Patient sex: M
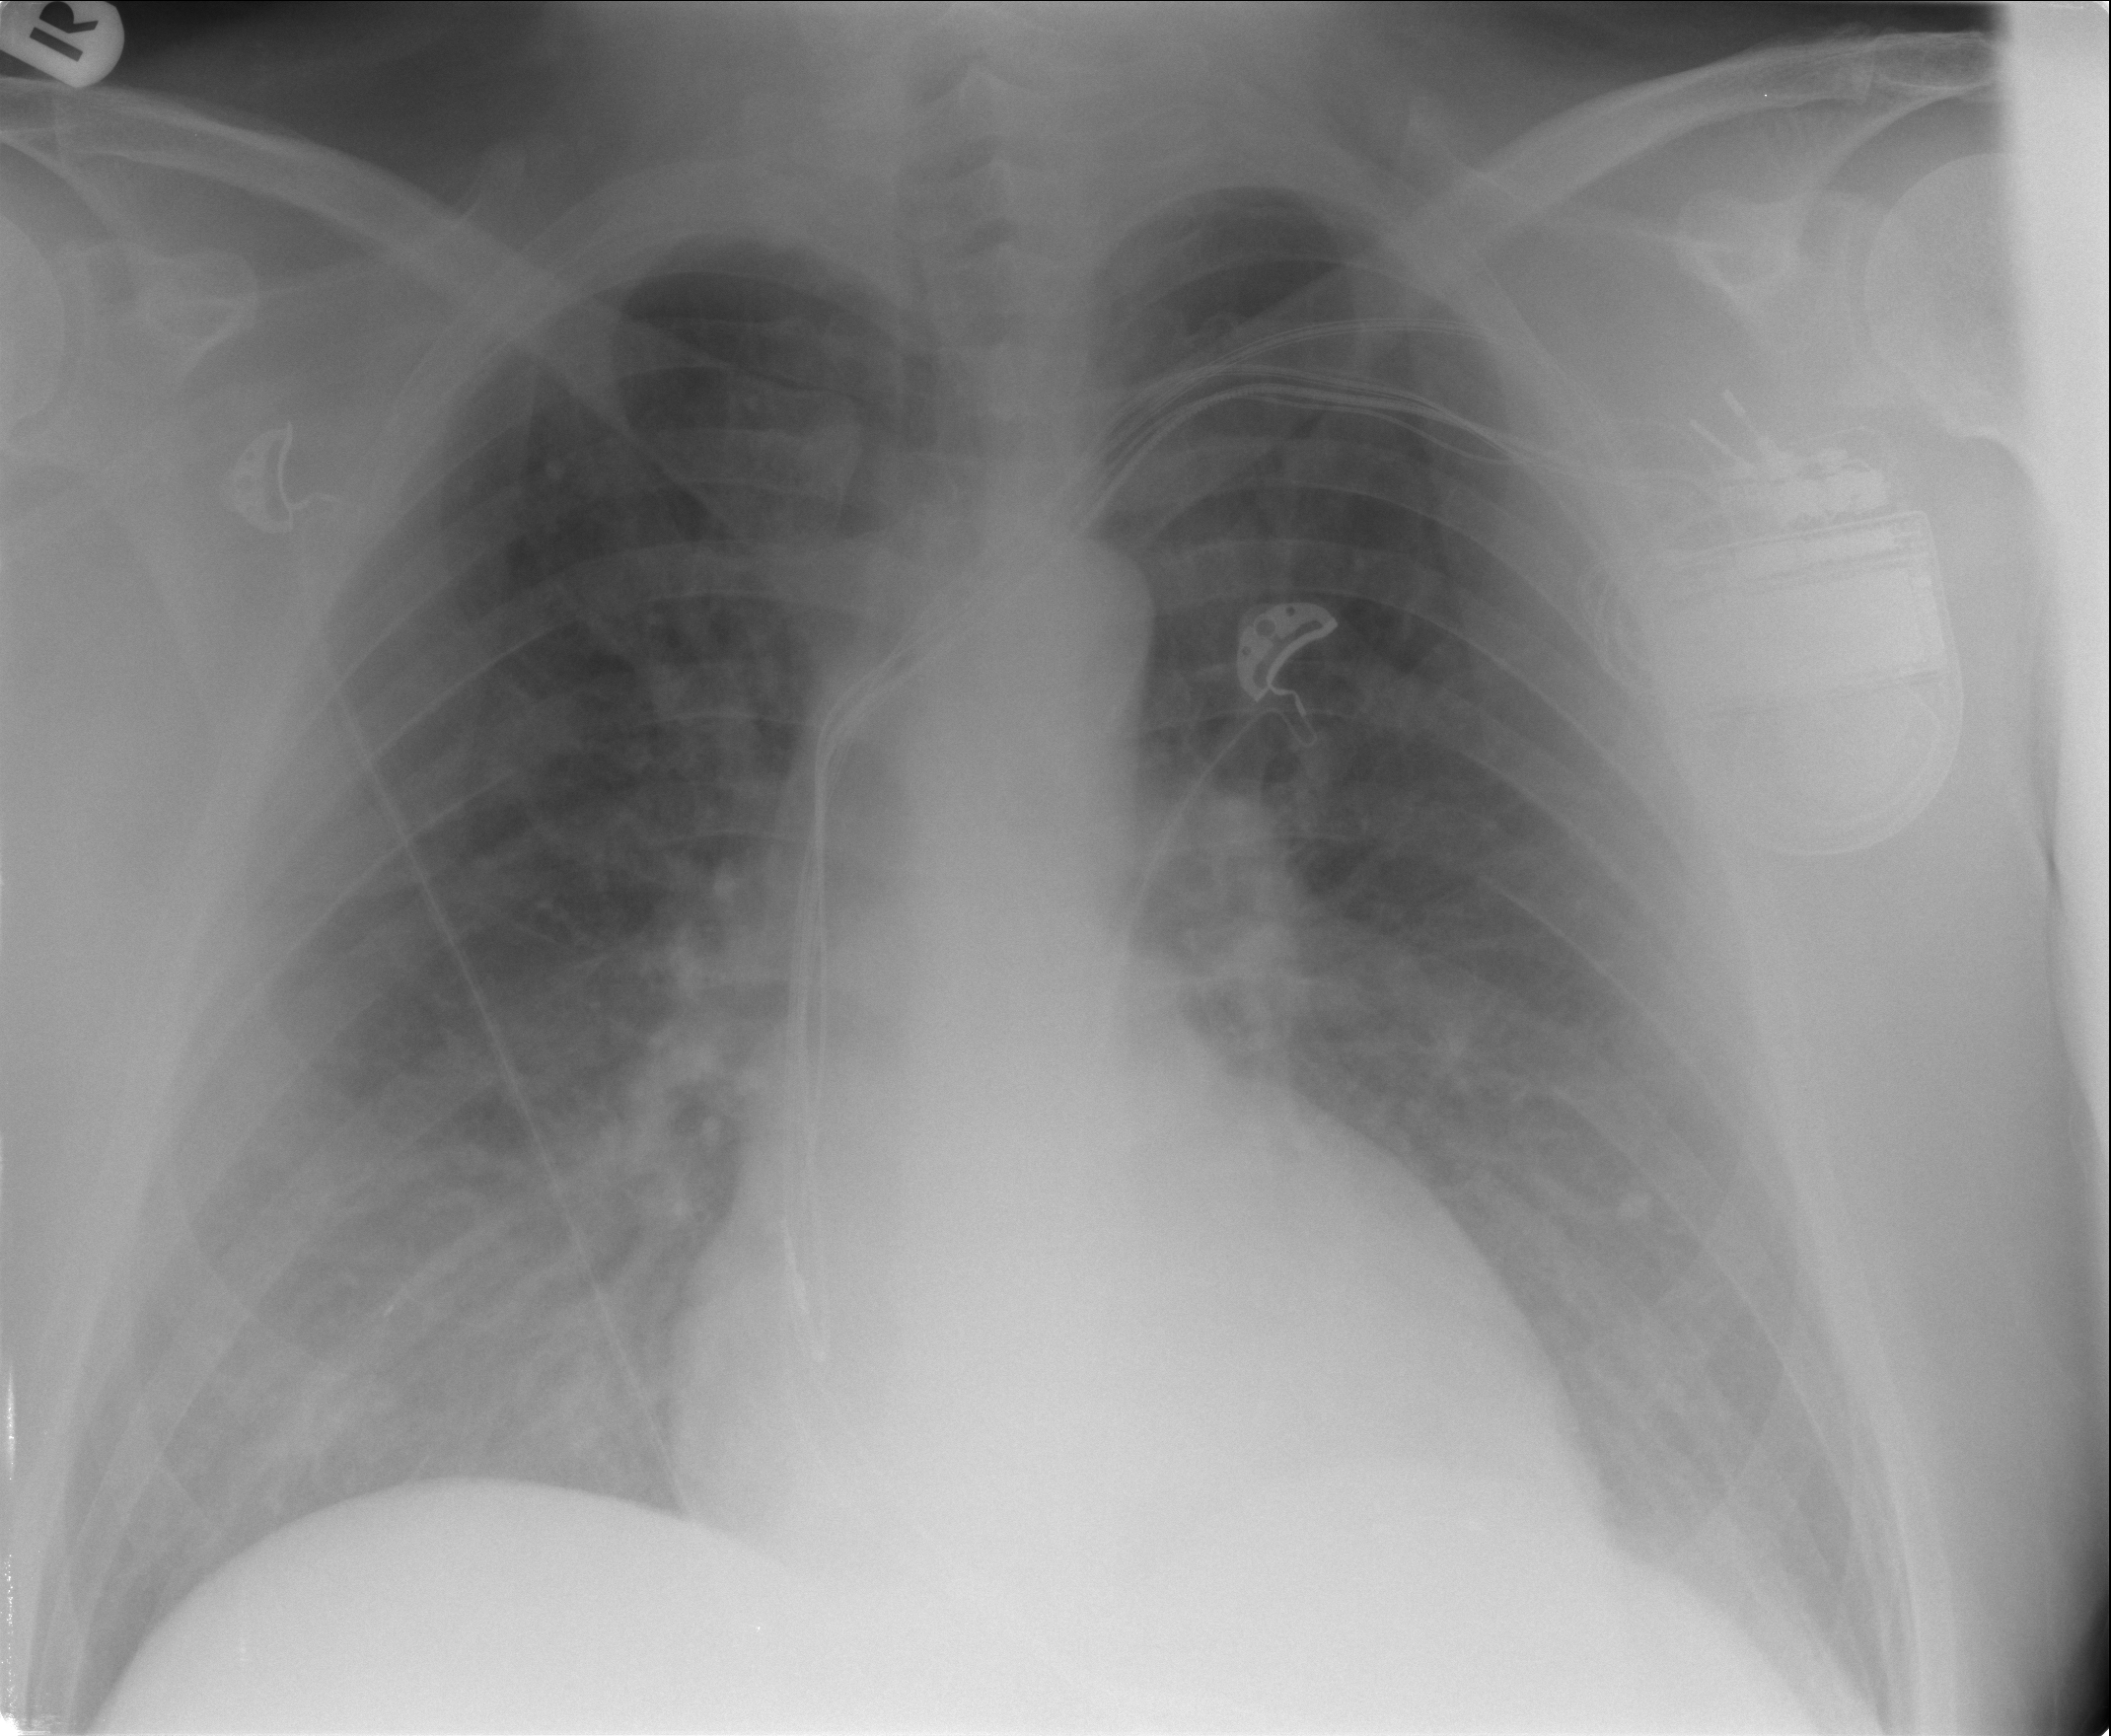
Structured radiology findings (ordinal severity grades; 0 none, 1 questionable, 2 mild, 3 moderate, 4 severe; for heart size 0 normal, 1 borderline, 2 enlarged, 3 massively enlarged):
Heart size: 2
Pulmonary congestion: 3
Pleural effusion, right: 1
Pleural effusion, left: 0
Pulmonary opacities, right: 2
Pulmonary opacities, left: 2
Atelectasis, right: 2
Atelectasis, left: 2